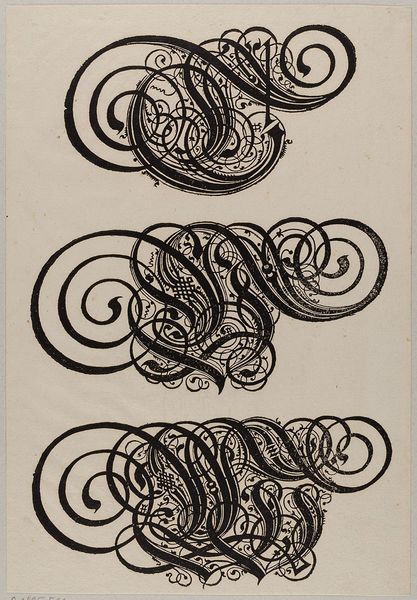
Titel: Alphabet (Zierbuchstaben U, V, W)
Künstler: Paulus Franck
Standort: Hamburg
Institution: Museum für Kunst und Gewerbe Hamburg
Schlagwörter: ornament, blatt, holzschnitt, schrift, papier, grafik, graphik, ornamente, verzierung, fotografie, photographie, druck, druckgraphik, schwarz-weiß, druckgrafik, buchstaben, schnörkel, zier, kalligraphie, alphabet, kalligrafie, aufgerollt, reproduktionen, t, v, w, druckerzeugnisse, zierbuchstabe, ornamentstich, vorlageblätter, aufgeroll